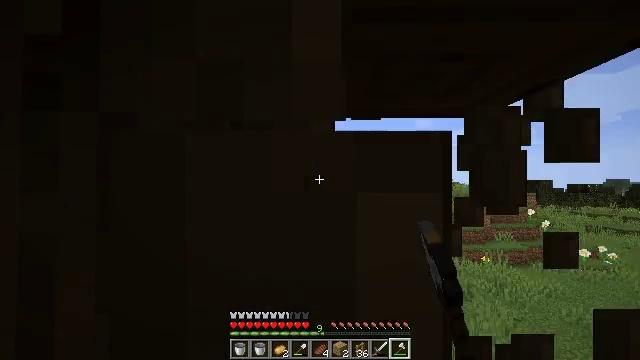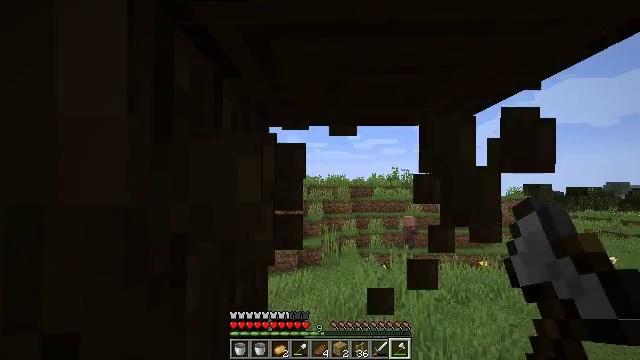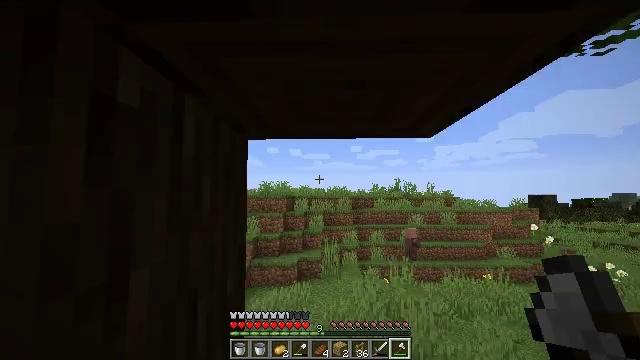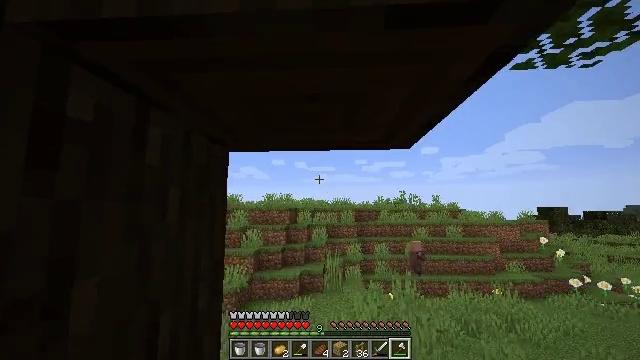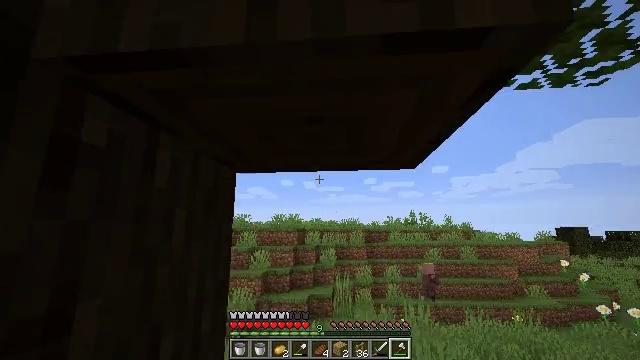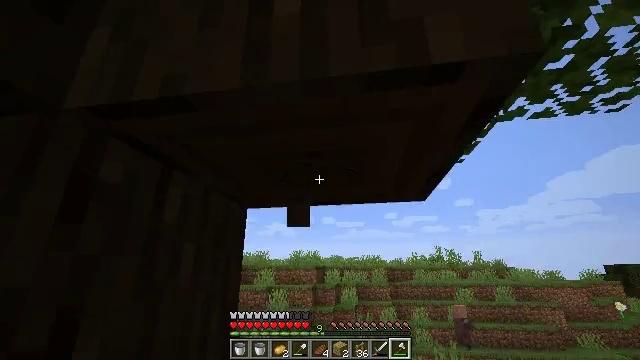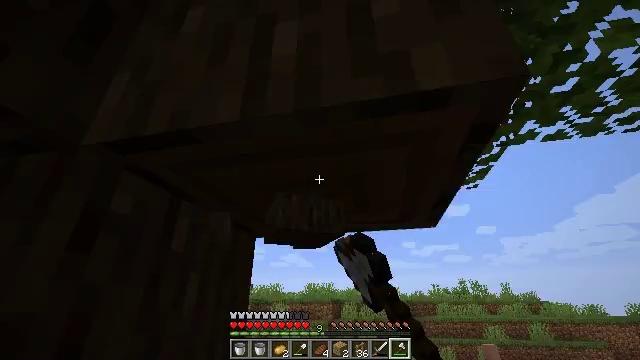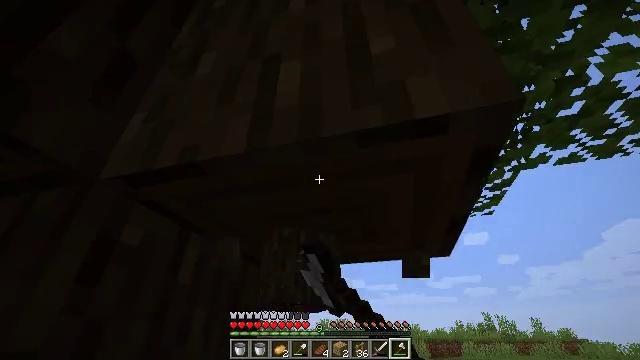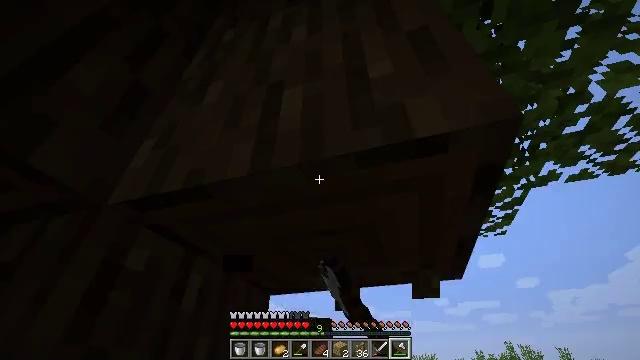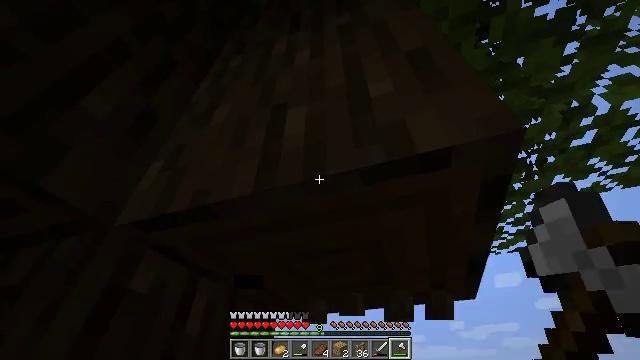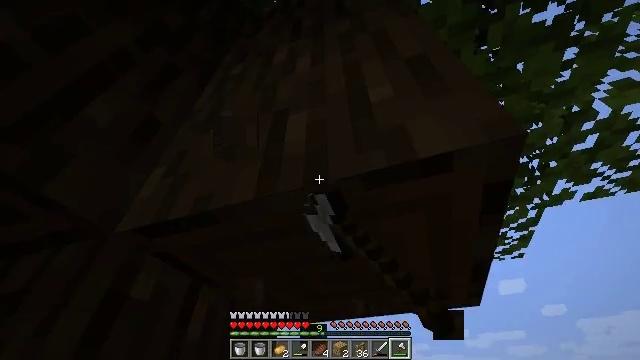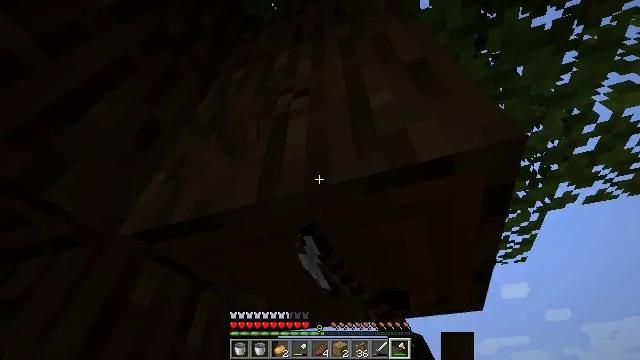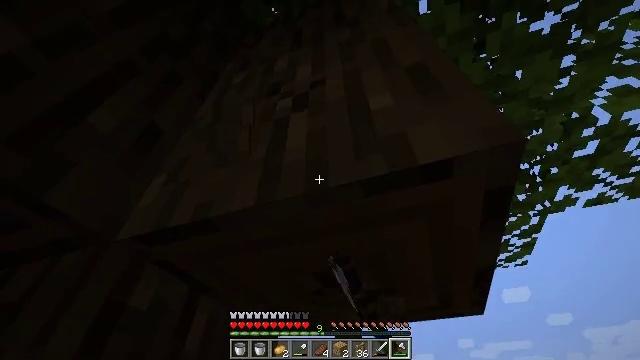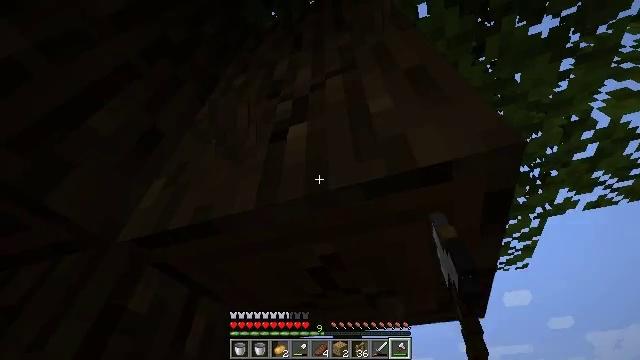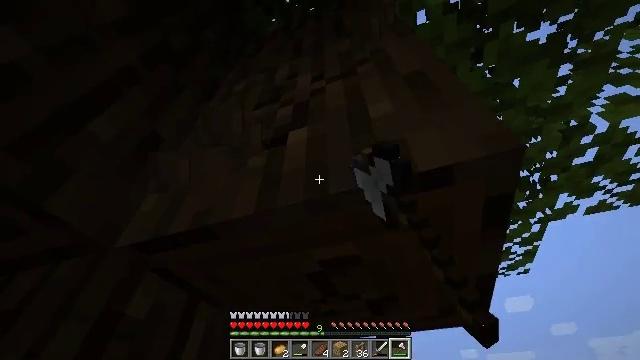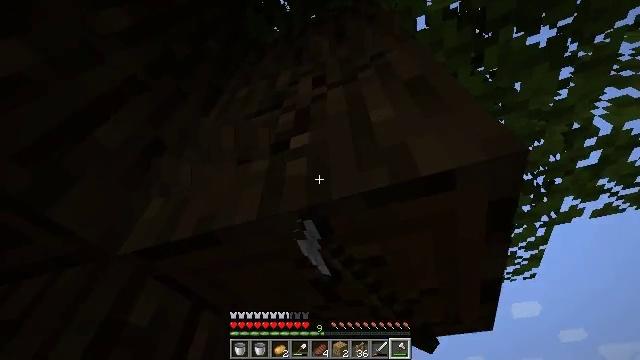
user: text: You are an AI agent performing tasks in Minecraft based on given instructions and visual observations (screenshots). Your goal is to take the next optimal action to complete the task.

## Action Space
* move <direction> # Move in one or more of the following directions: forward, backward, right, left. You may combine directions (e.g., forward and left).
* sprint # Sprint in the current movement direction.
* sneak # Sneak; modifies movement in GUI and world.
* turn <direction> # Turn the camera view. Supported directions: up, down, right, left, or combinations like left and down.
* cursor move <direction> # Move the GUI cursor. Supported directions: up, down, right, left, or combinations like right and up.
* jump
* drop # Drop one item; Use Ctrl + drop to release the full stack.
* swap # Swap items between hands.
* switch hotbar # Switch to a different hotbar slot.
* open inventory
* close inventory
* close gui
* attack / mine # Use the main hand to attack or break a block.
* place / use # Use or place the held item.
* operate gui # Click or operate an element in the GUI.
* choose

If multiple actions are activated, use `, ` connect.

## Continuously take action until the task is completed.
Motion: motion action
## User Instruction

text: Gather dark oak log for crafting.
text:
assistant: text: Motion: move right, attack / mine
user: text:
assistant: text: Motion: move right, turn up, attack / mine
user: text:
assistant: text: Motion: turn left and up, attack / mine
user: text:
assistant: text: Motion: turn left and up, attack / mine
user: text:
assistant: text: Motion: turn left and up, attack / mine
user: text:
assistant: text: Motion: turn left and up, attack / mine
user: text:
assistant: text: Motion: turn left and up, attack / mine
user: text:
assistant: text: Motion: turn left and up, attack / mine
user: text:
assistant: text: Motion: turn left and up, attack / mine
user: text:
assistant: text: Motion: turn up, attack / mine
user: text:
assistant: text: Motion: attack / mine
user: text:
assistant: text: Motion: attack / mine
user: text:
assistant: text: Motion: attack / mine
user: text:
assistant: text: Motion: turn up, attack / mine
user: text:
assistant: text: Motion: turn up, attack / mine
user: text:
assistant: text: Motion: turn left and up, attack / mine
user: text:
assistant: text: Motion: turn left and up, attack / mine
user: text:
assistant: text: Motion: turn left and up, attack / mine
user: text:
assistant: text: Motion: turn left, attack / mine
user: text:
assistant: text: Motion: attack / mine
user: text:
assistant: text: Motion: turn up, attack / mine
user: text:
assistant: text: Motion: turn up, attack / mine
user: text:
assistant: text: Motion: turn up, attack / mine
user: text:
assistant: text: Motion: turn up, attack / mine
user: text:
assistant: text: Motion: turn up, attack / mine
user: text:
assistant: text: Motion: attack / mine
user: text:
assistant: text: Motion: attack / mine
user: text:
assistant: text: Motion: attack / mine
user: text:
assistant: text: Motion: turn up, attack / mine
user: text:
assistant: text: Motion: attack / mine